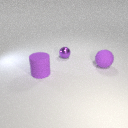
small purple metal sphere behind large purple rubber sphere